Chest X-ray. View position: PA
Patient age: 39
Patient sex: M
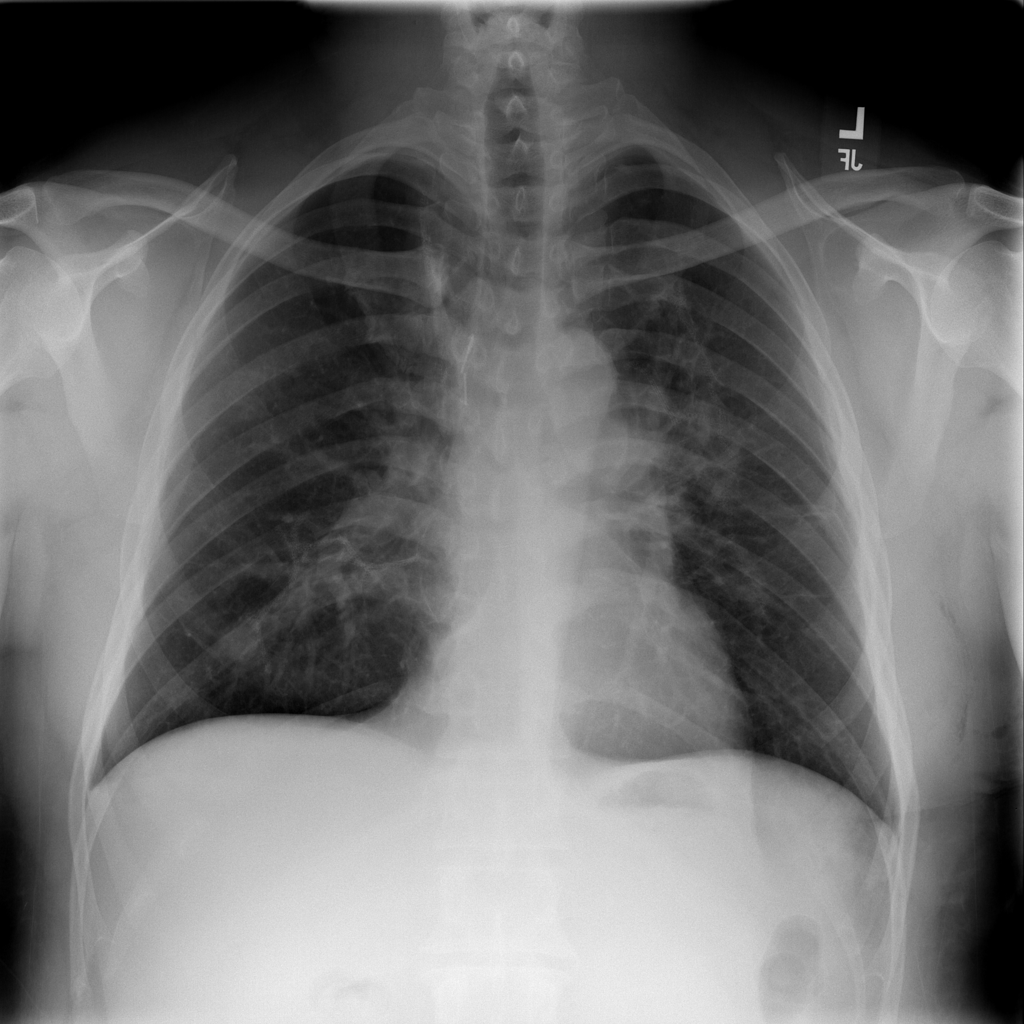
Finding: Pneumothorax